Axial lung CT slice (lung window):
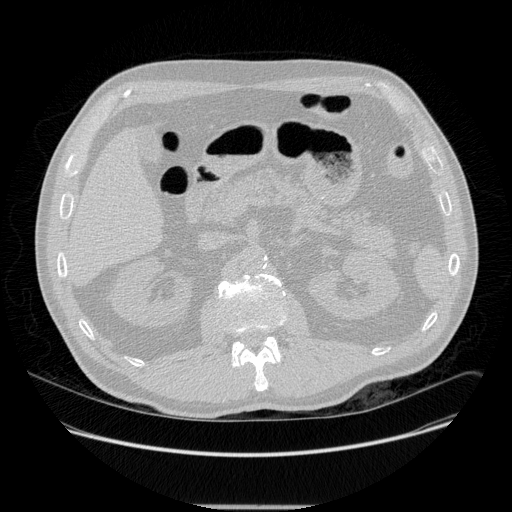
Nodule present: no